Question: I get the following error when I run 'bundle exec rspec' for my feature test for a form:
'''
Failure/Error: select('Boston Commons - Vacation English', :from => 'school_application_program')
Capybara::ElementNotFound:
Unable to find option "Boston Commons - Vacation English"
'''
Here is the snippet of my scenario from my feature spec:
'''
select('Boston Commons', :from => 'school_application_fls_center')
select('Boston Commons - Vacation English', :from => 'school_application_program')
'''
The second line fails.
In my development environment I visit the same route that the scenario visits,
perform the previous selection, and then confirm that 'school_application_program' is the id of the '<select>' tag and that the option name is the exact same as the one I am checking.
My only guess, is that for some reason, my javascript 'onchange' function is not properly populating the '<select>' tag, but that doesn't make a whole lot of sense given that the feature spec should mirror the development environment exactly.
The onchange event is being bound to the '<select>' tag immediately preceding 'school_application_program' and resets the options for 'school_application_program'
Here is the javascript that populated my 'school_application_program' '<select>'
'''
$("#school_application_fls_center").change(function(){
var center_id = document.getElementById("school_application_fls_center").value;
var formdata = {center: center_id};
$.ajax({
url: "/application/get_programs_for_center",
type: "POST",
datatype: 'json',
data: formdata,
success: function(response){
var options = $("#school_application_program");
removeOptions(document.getElementById("school_application_program"));
$.each(response.programs, function(i,item) {
options.append($("<option />").val(response.programs[i].id).text(response.programs[i].name));
});
}
});
});
'''
This is a shot from my development environment, showing the form, after I have done the behavior that the spec does manually, at the point where the test fails.

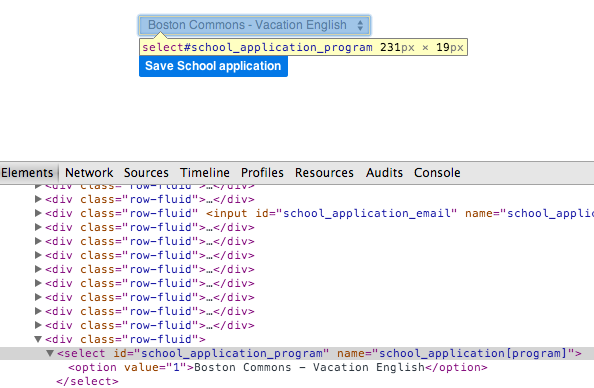
Answer: All that was required was to enable Javascript via adding the ':js => true' flag when the 'scenario' was defined, like so:
'''
scenario 'happy path that uses AJAX', :js=>true do
#etc.
end
'''